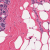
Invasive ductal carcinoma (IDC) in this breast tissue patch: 0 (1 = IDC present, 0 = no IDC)